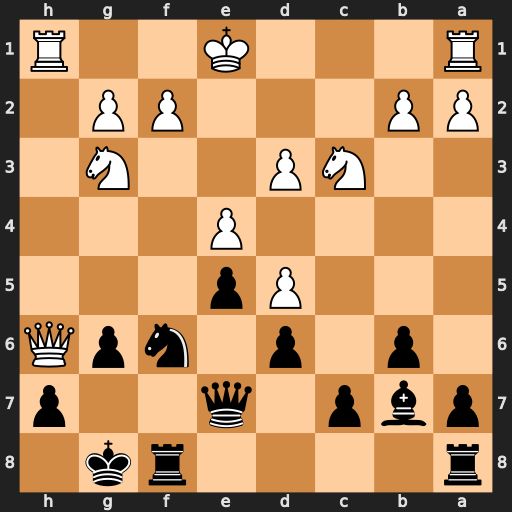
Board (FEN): r4rk1/pbp1q2p/1p1p1npQ/3Pp3/4P3/2NP2N1/PP3PP1/R3K2R
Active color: b
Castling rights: KQ
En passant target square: -
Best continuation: Ng4 Qh4 Qxh4 Rxh4 Nxf2